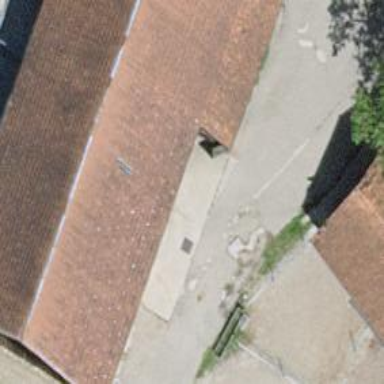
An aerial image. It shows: Stable building with gabled roof.